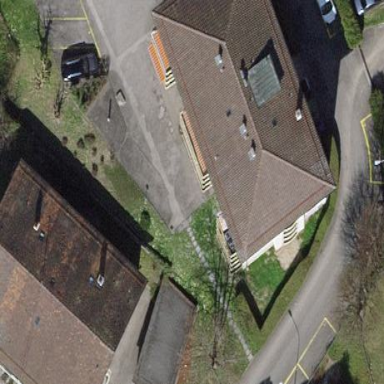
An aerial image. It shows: Hipped roof apartment building.